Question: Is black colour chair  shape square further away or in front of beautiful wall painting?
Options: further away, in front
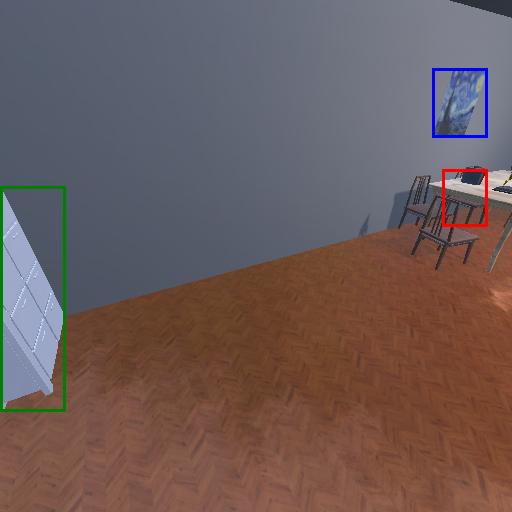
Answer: further away